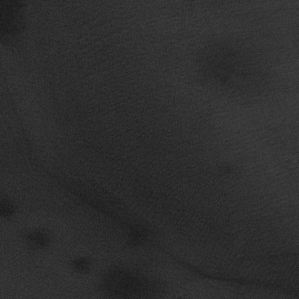
Label: frost